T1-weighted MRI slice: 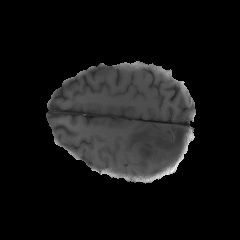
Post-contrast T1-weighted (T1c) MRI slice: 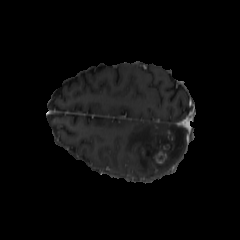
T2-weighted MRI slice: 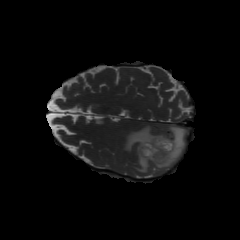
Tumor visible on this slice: yes